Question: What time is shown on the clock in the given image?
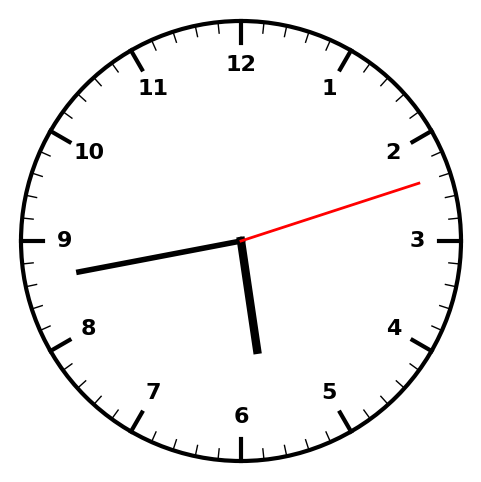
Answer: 05:43:12